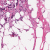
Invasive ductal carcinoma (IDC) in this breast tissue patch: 0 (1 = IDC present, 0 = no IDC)